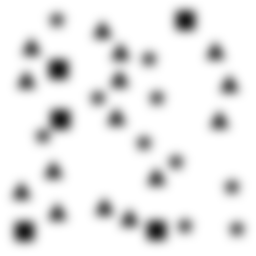
Squares: 5
Triangles: 15
Stars: 10
Total shapes: 30